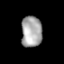
Tissue: lung
Cell type: Fibroblasts
Senescence score: 0.2355
Nuclear area (px): 633
Mean DAPI intensity: 166.133